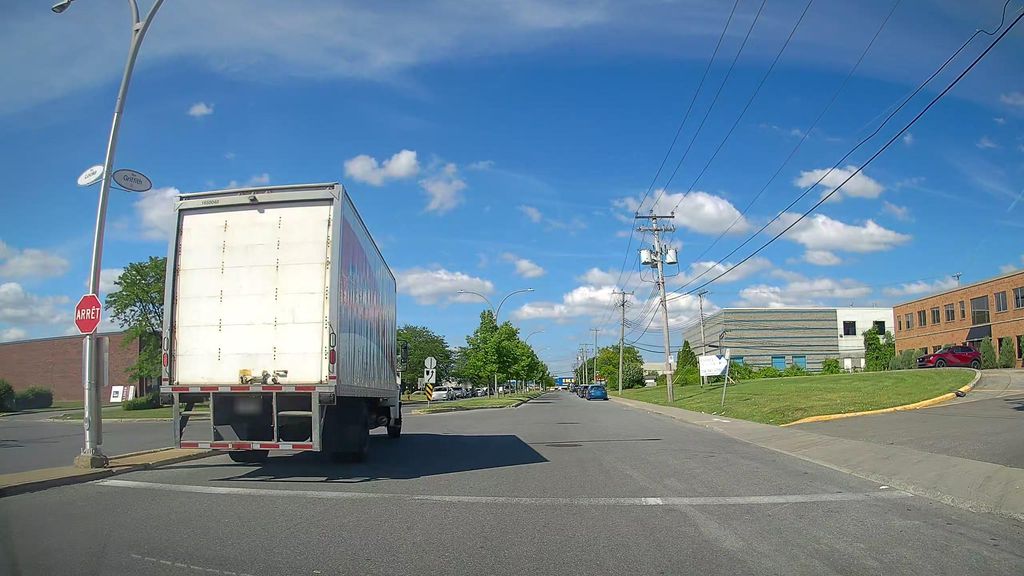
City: montreal